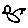
Label: bird